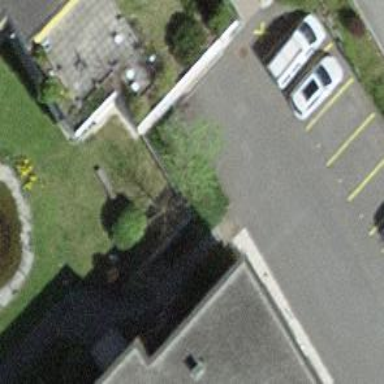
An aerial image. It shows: Parking entrance.